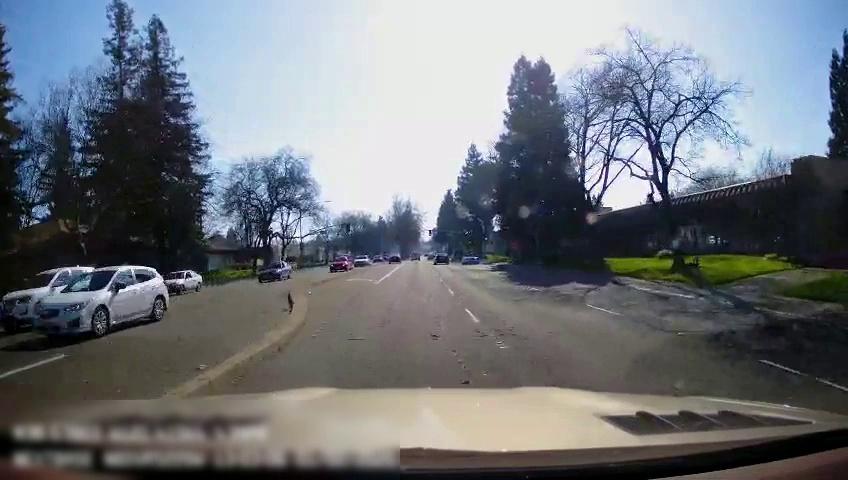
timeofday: Day
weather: Sunny
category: Drivable Space
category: Drivable Space
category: Vehicles | Car
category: Vehicles | SUV
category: Vehicles | SUV
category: Vehicles | Car
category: Vehicles | Car
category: Vehicles | Car
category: Vehicles | Car
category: Vehicles | Car
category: Vehicles | Car
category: Vehicles | Car
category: Lanes | Opposite Lane
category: Lanes | Current Lane
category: Lanes | Current Lane
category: Lanes | Current Lane